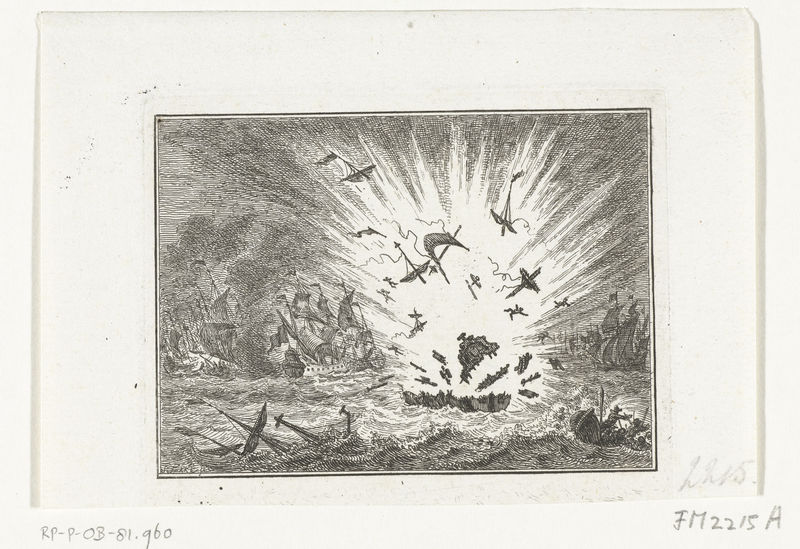
Titel: Het ontploffen van de Eendracht tijdens de zeeslag bij Lowestoft
Künstler: Simon Fokke
Standort: Amsterdam
Institution: Rijksmuseum
Schlagwörter: feuer, himmel, kampf, meer, schatten, wasser, weiß, wolken, menschen, ufer, grau, licht, schwarz, skizze, signatur, boot, boote, schiff, schiffe, segel, wellen, fahne, mast, grafik, figuren, katastrophe, krieg, schlacht, seenot, untergang, kraft, explosion, druck, schraffur, radierung, stich, anker, kupferstich, nummer, retten, seeschlacht, bombe, knall, dreimaster, l, fm, fm2215a, 960